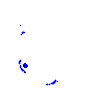
Particle: pion